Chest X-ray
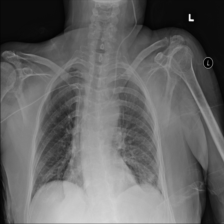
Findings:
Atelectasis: negative
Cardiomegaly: negative
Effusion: negative
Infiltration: negative
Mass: negative
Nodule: positive
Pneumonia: negative
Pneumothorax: negative
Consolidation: negative
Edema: negative
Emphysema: negative
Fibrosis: negative
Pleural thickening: negative
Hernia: negative